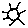
Label: sun